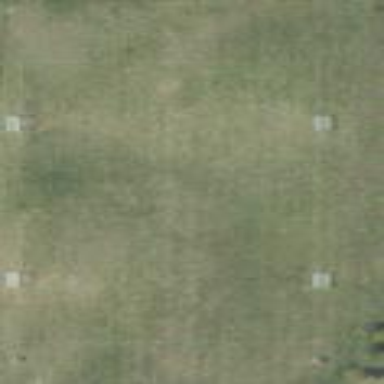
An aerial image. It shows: Soccer pitch designated for leisure and sports activities.